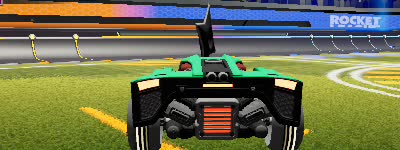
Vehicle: breakout